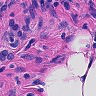
Metastatic tissue present: yes